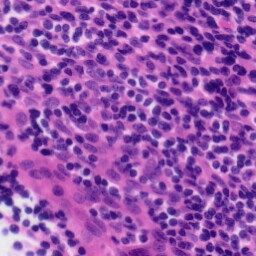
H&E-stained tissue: Tonsil